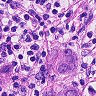
Metastatic tissue present: yes